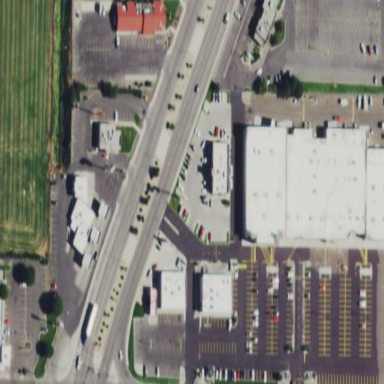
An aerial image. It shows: Retail building.